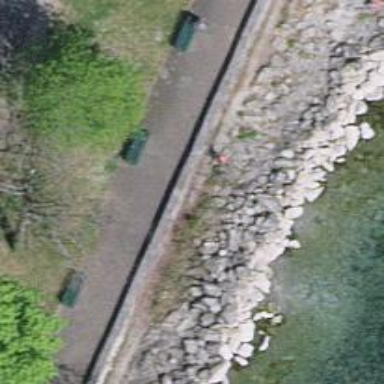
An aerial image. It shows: Bench for seating.